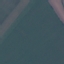
Land use / land cover class: AnnualCrop